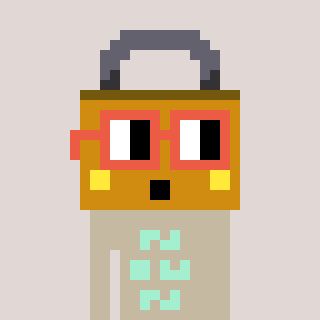
a pixel art character with square orange glasses, a lock-shaped head and a bege-colored body on a warm background